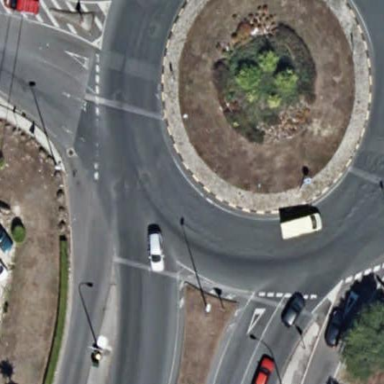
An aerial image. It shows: Secondary road with asphalt surface leading to roundabout.